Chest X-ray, PA view. Patient: 68 years old, sex M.
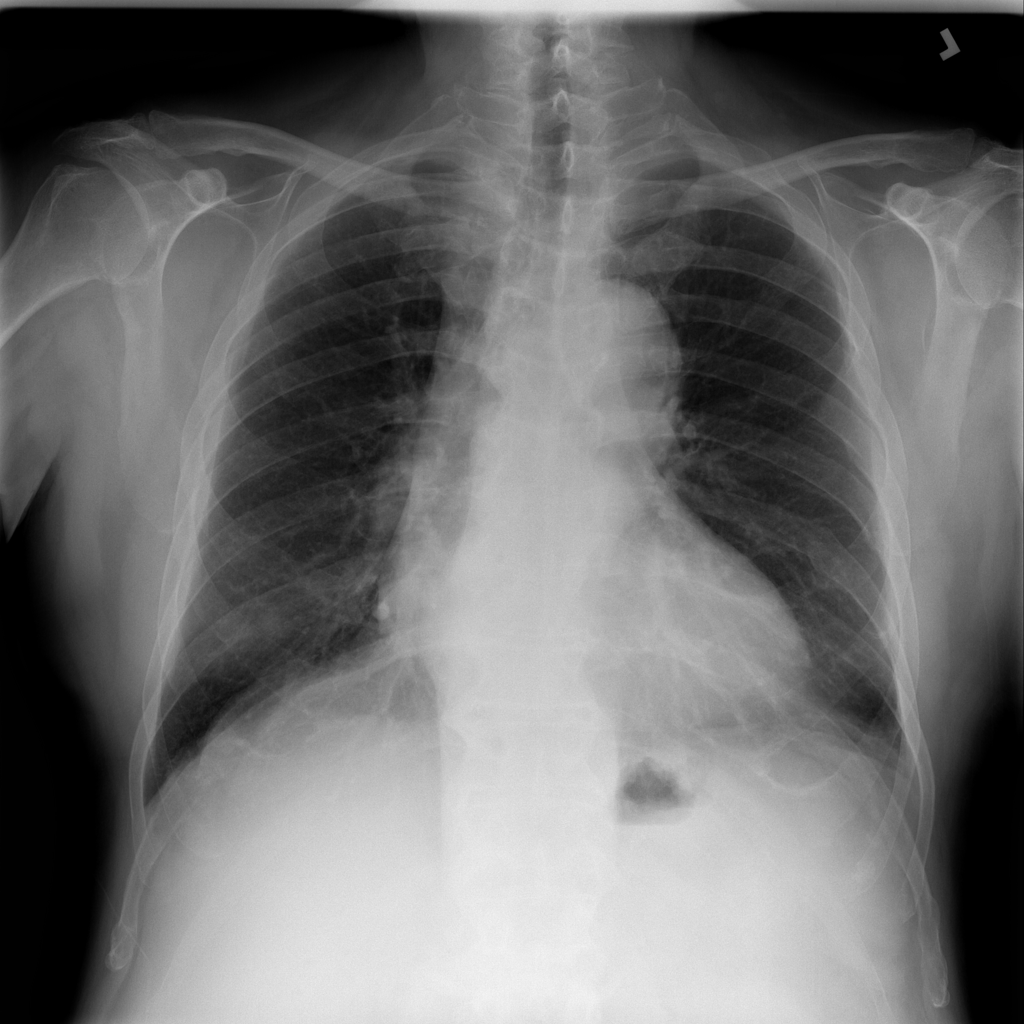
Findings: Cardiomegaly